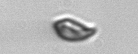
Label: Cryptophyta